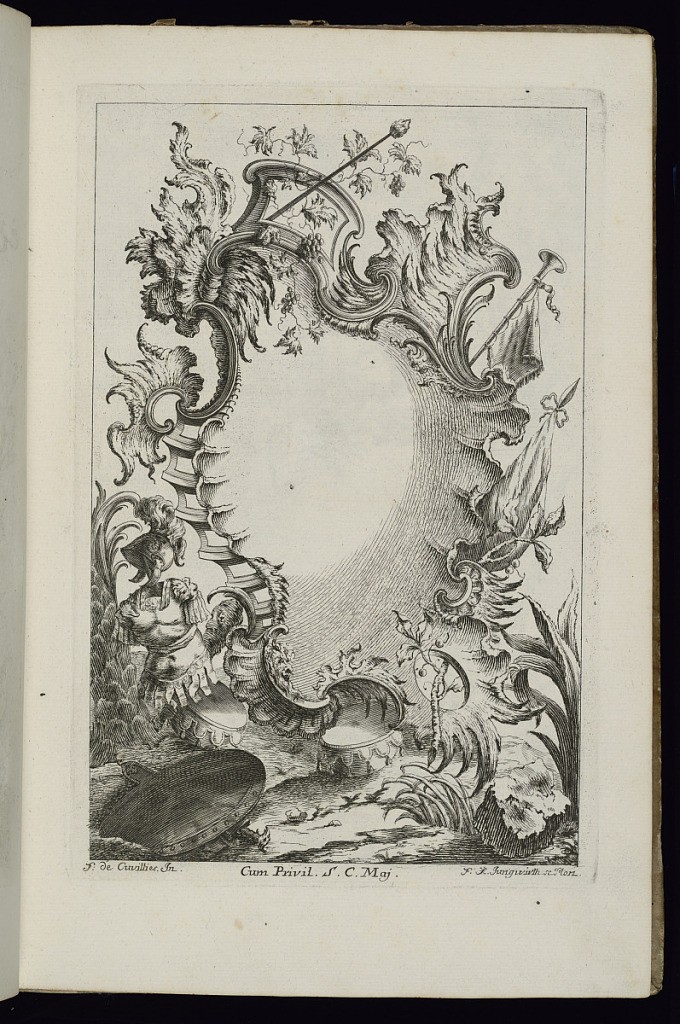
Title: Cartouche with Wine Leaves and Drums
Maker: François de Cuvilliés the Elder, Belgian, 1695 - 1768
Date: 1738
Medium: Etching and engraving on paper
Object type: Bound print
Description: Blank cartouche in Rococo style framed by wine leaves and military weapons; a suit of armor and helmet at lower left. Two drums and a shield at the base.